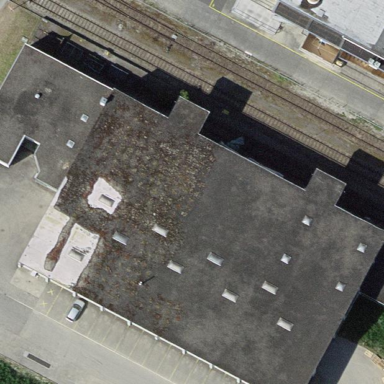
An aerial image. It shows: Commercial building.